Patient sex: M
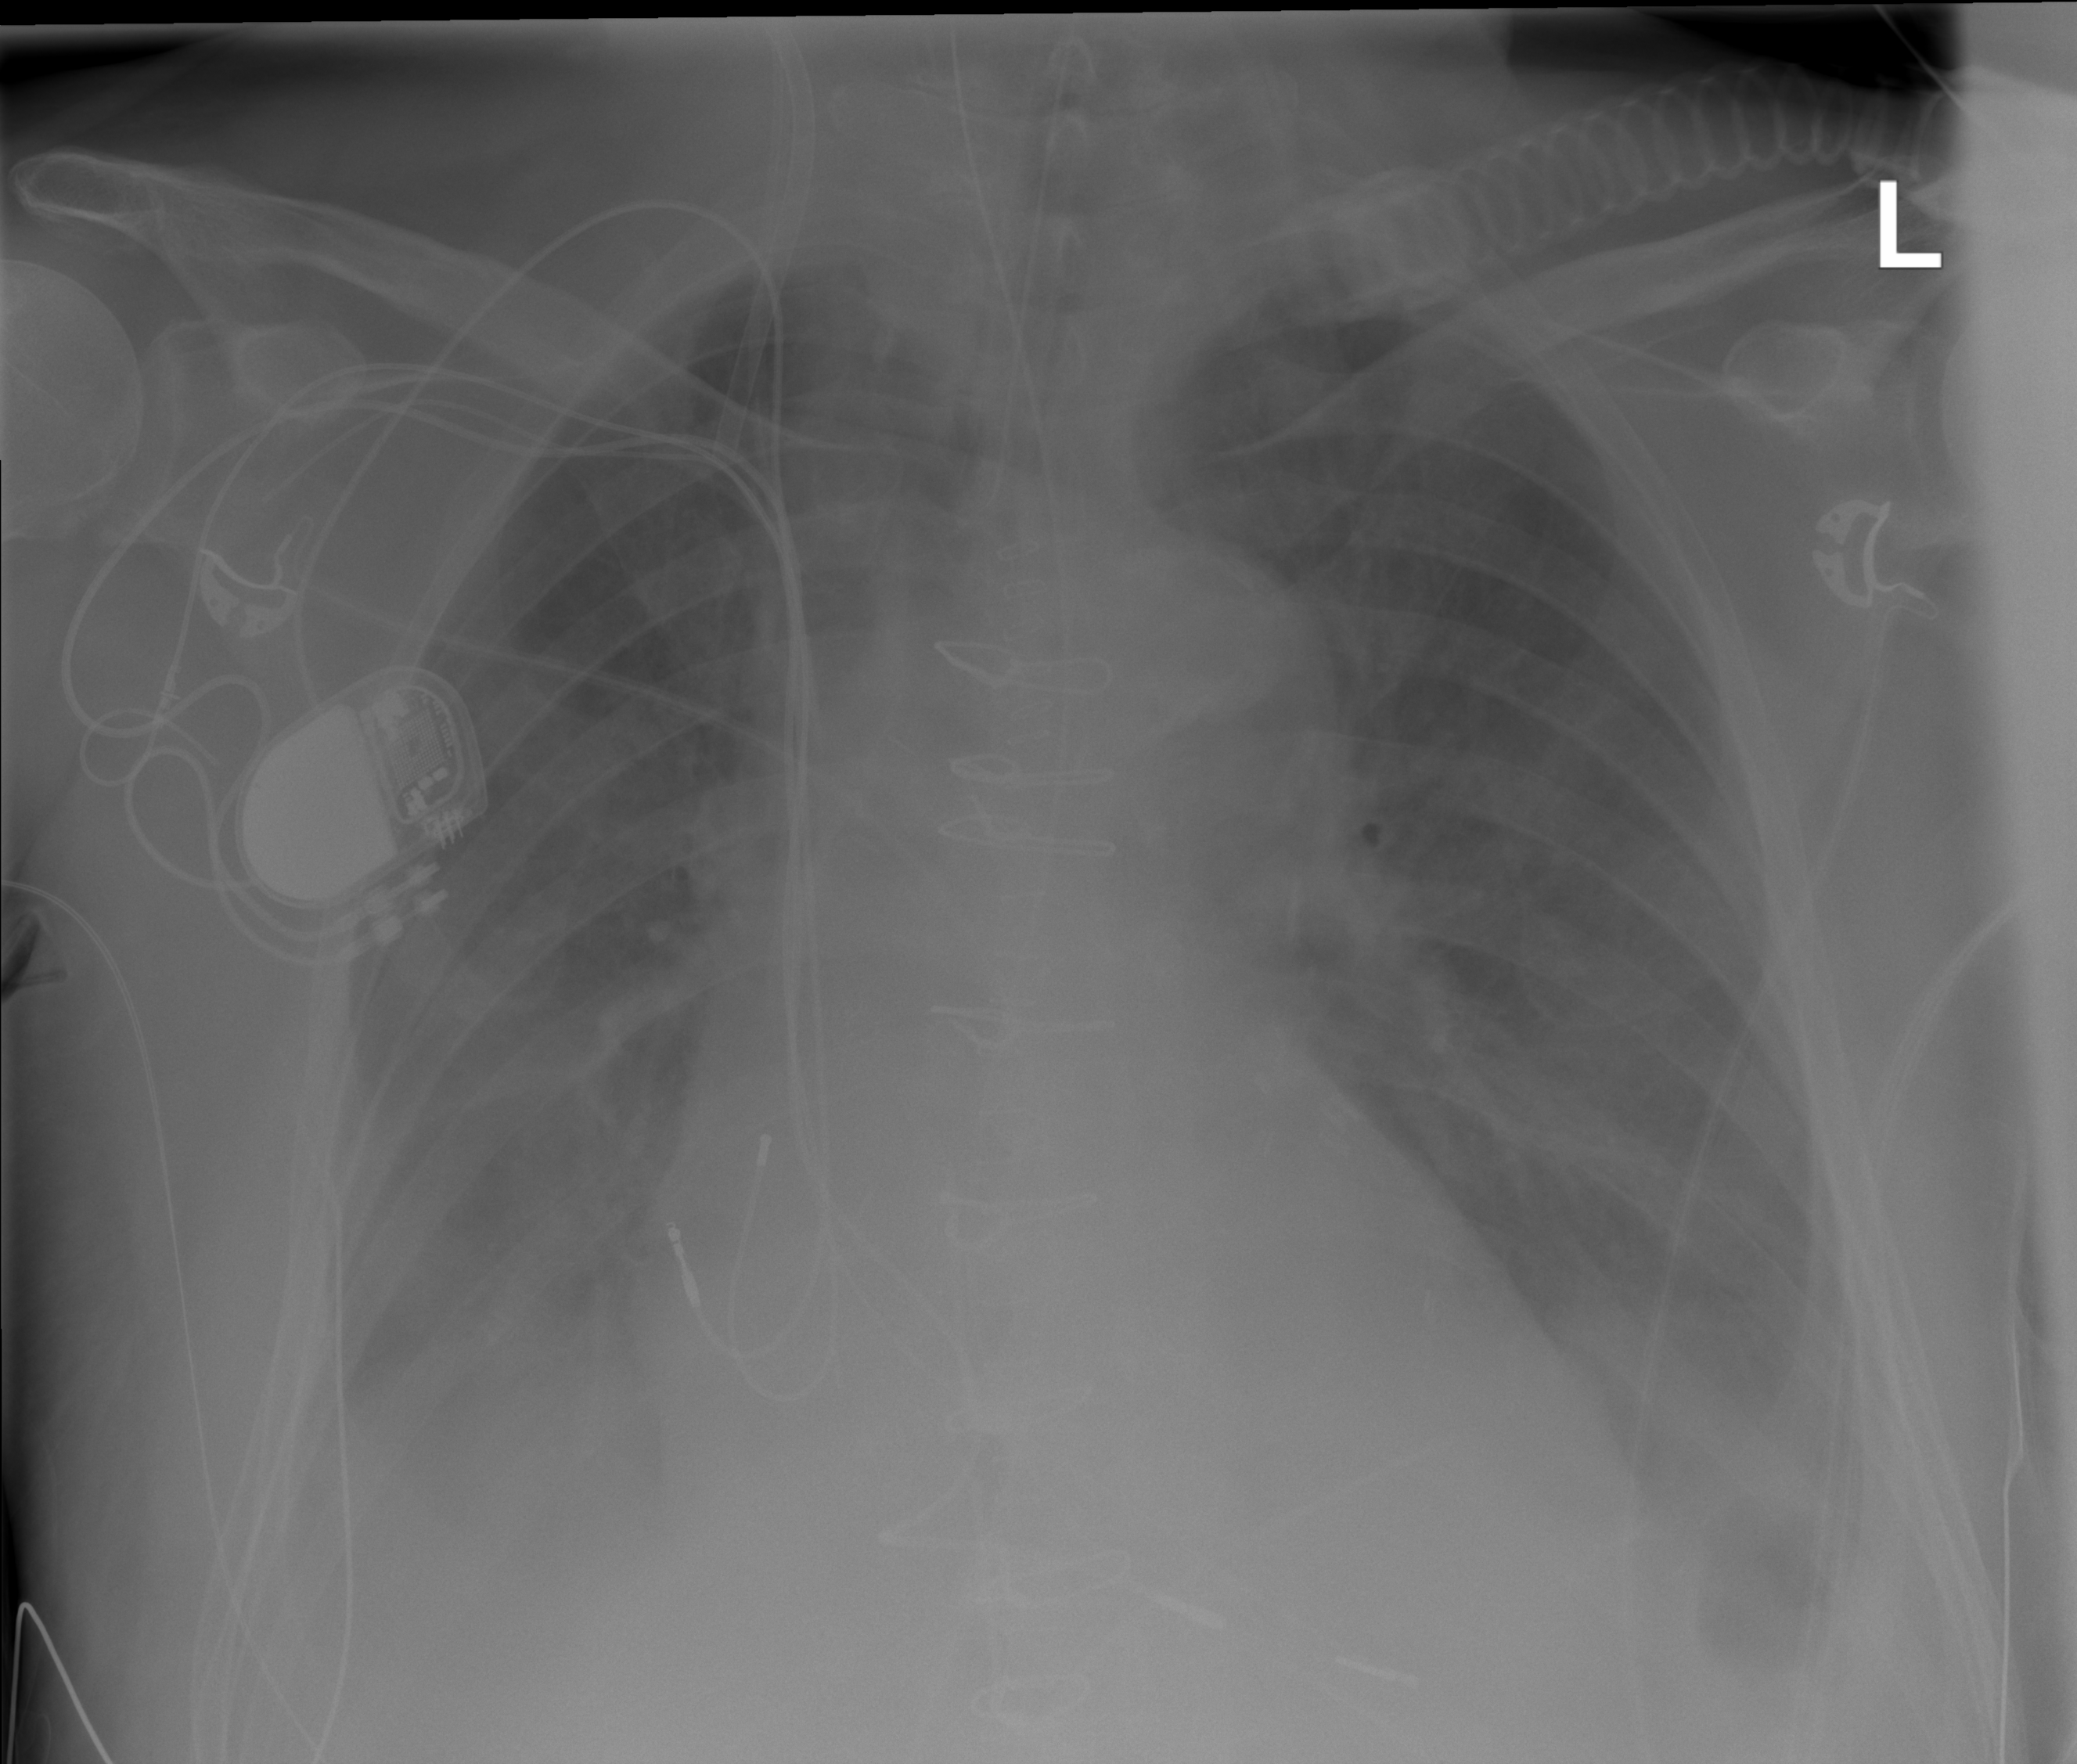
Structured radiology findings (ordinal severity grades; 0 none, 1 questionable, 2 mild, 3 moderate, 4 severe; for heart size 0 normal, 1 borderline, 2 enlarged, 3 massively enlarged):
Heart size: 2
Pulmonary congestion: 2
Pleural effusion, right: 3
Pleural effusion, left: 2
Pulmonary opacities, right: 0
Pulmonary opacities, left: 0
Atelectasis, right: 2
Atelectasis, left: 2